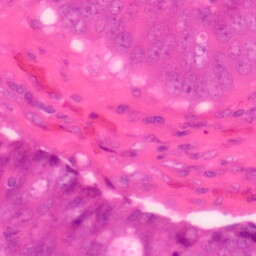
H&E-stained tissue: Colon